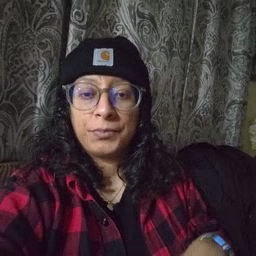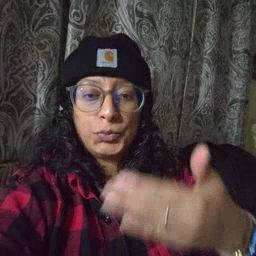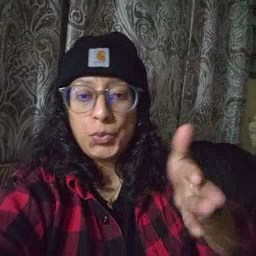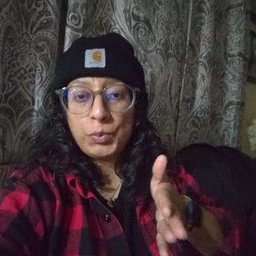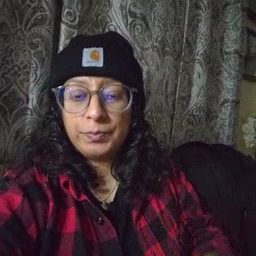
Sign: room